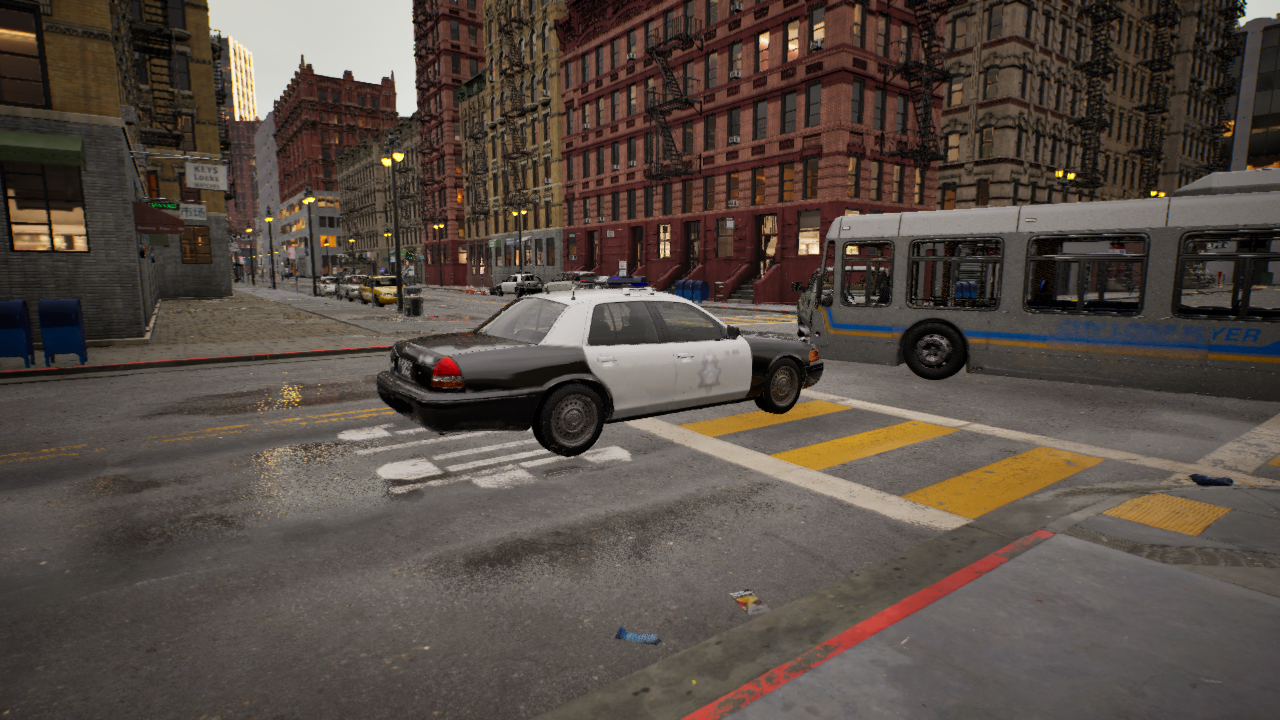
Venue: residential
Lighting: golden hour
Vehicle rig: sedan